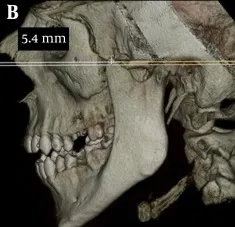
3D view of the elongated left coronoid process.
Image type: radiology (ct)